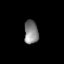
Tissue: lung
Cell type: Endothelial cells
Senescence score: 0.6119
Nuclear area (px): 328
Mean DAPI intensity: 129.497